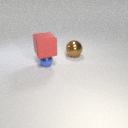
large brown metal sphere to the right of small blue metal sphere